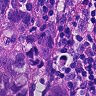
Metastatic tissue present: yes